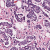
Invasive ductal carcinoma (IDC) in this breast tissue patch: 1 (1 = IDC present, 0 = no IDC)